Question: I am using a BarClustered chart using EPPlus for Excel Package in C#. I am able to generate the bar chart as required. Only problem I am facing is that when I have a negative value, the bar does not show any color. It would be as if a transparent bar with only the border.
I am facing this issue with Excel 2013. However this works fine in Excel 2007.
'''
ExcelWorksheet wsDataSource = xlPackage.Workbook.Worksheets.Add("DataSource");
wsDataSource.Hidden = eWorkSheetHidden.VeryHidden;
var namedStyle = xlPackage.Workbook.Styles.CreateNamedStyle("HyperLink");
namedStyle.Style.Font.UnderLine = true;
namedStyle.Style.Font.Color.SetColor(Color.Blue);
//Here I iterate through an array and populate the wsDataSource values as below starting from 3rd row:
Feb 2000 5000
March -2000 2770
April 4000 4643
var chart = worksheet.Drawings.AddChart("Chart", OfficeOpenXml.Drawing.Chart.eChartType.BarClustered);
//row is the offset int variable
chart.SetPosition(row + 2, 0, 0, 10);
chart.SetSize(750, 30);
chart.Title.Text = "Data Graph";
chart.Legend.Position = eLegendPosition.Top;
var barChart = chart as ExcelBarChart;
barChart.DataLabel.ShowValue = true;
var mySeries = chart.Series.Add(wsDataSource.Cells[3, 2, intDataRow - 1, 2], wsDataSource.Cells[3, 1, intDataRow - 1, 1]);
mySeries.Header = "Current Year";
//isPreviousYearDataAvailable is a boolean which indicates if previous year data for the user is available.
if (isPreviousYearDataAvailable)
{
var mySeries2 = chart.Series.Add(wsDataSource.Cells[3, 3, intDataRow, 3], wsDataSource.Cells[3, 1, intDataRow - 1, 1]);
mySeries2.Header = "Previous Year"
}
'''
Below is the image I get for negative values when opening using Excel 2013.

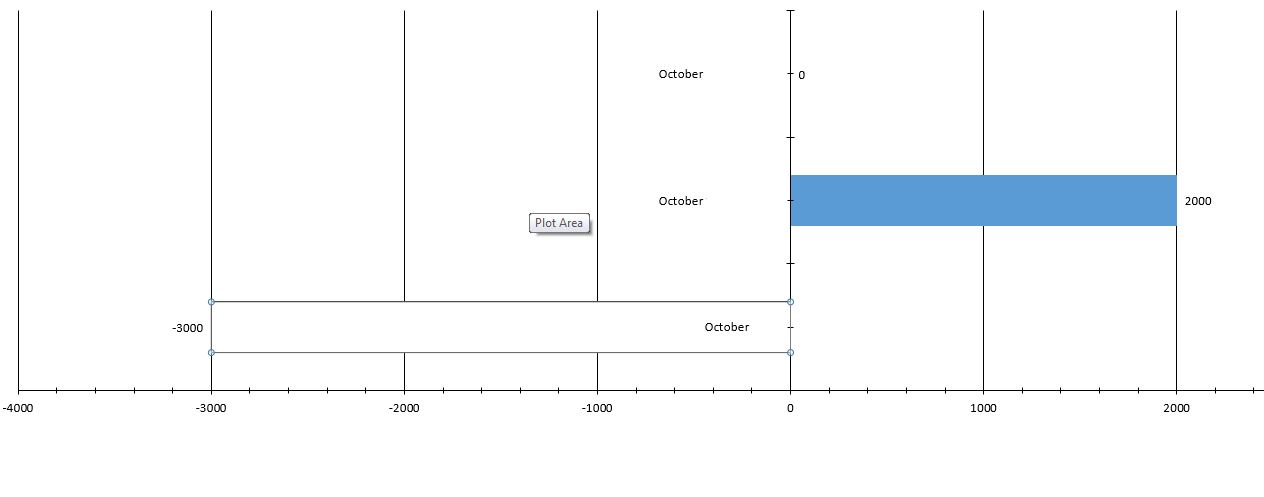
Answer: It appears that EPPlus doesn't have support for the "invertIfNegative" tag for data series. You might have to contact the authors for help, or add in the feature yourself. The Open XML specs state that:
> This element specifies the parent element shall invert its colors if the value is negative.
Also:
> A value of on, 1, or true specifies that the property is applied. This is the default value for this attribute, and is implied when the parent element is present, but this attribute is omitted.
Since EPPlus doesn't render this tag, the default value is used, which is "true". The "parent element" in this case is the data series XML element. So this means colors will be inverted if the cell value is negative. Hence the transparent color you see.
I have found that different versions of Excel obey the Open XML specs slightly differently. Excel 2013 appears to obey more strictly to the Open XML specs, which is why you get a transparent color. Excel 2007 probably ignored the absent "invertIfNegative" tag (meaning if absent, you don't want to have anything to do with inverting colors and so on, and so Excel will just render the color). In this sense, Excel 2007 is more forgiving of mistakes, which may or may not be a good thing.